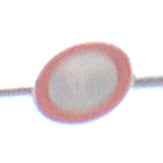
Verkehrszeichen: VerbotFahrzeugeAllerArt
Umgebung: Outdoor, Nature
Tageszeit: Midday
Wetter: PartlyCloudy
Licht: Natural
Jahreszeit: NotSpecified
Kontrast: HighContrast